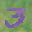
Label: 3